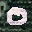
Label: 0